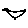
Label: bird